Interaction volume radius: 5 \u00c5
Interaction volume height: 10 \u00c5
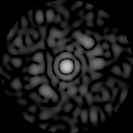
Disorder parameter: 0.8631